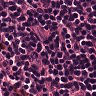
Metastatic tissue present: no